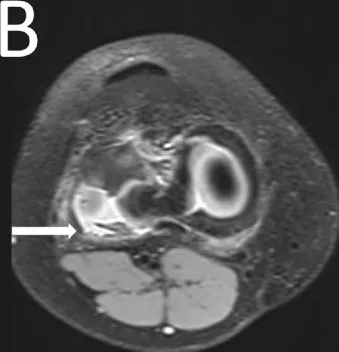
A degenerative, disinserted, meniscus with an anterior subluxation and posterior residual meniscal fragment facing the popliteal hiatus (arrow) in an axial plane.
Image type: radiology (mri)